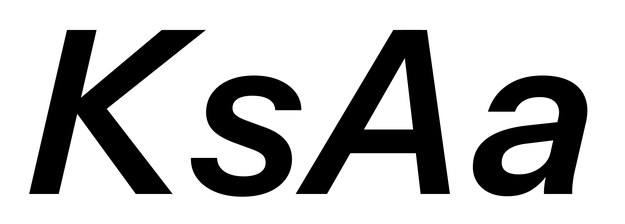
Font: InstrumentSans-Italic_SemiBold_Italic